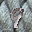
Label: 9